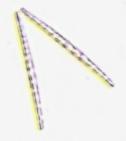
Label: Thalassionema